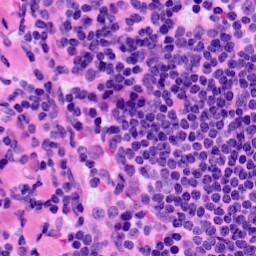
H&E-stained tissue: LymphNode